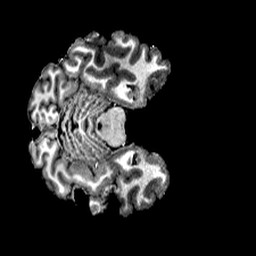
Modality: T1w
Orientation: axial
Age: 24
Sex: female
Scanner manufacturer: siemens
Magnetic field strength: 6.98 T
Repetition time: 6 s
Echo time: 0.00302 s